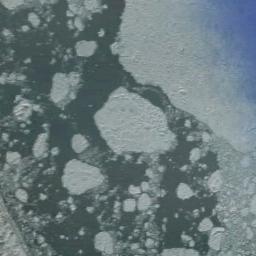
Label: sea_ice